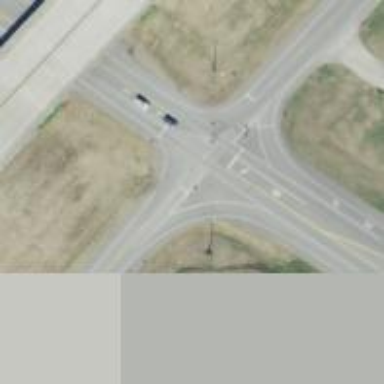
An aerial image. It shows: Asphalt road with secondary link designation.